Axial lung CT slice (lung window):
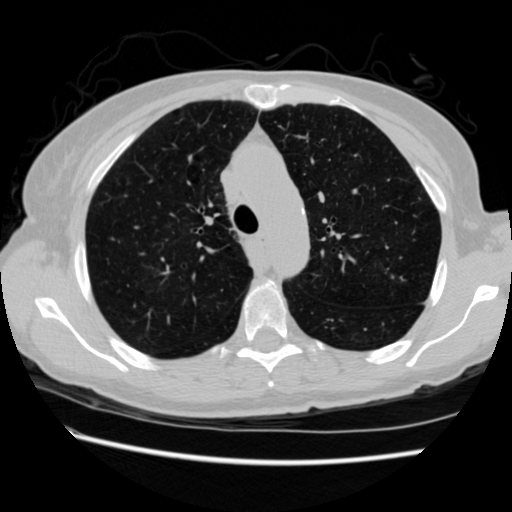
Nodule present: no